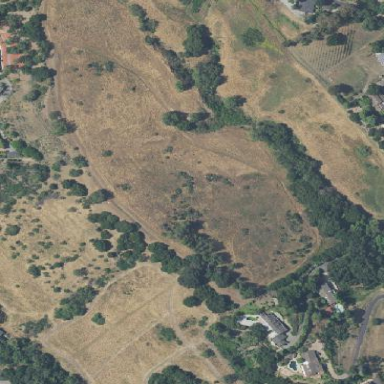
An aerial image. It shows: Meadow used as grazing land.